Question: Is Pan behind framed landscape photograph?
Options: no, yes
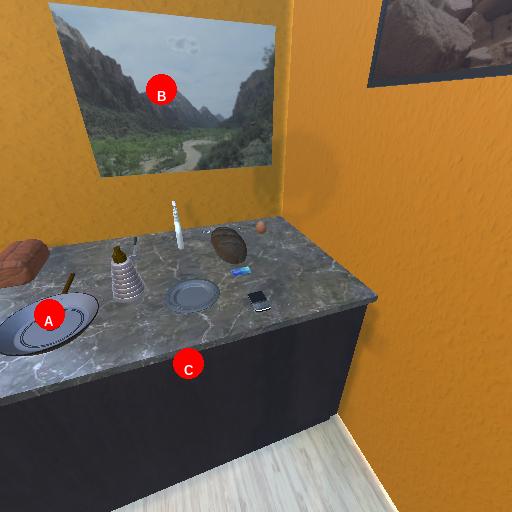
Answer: no